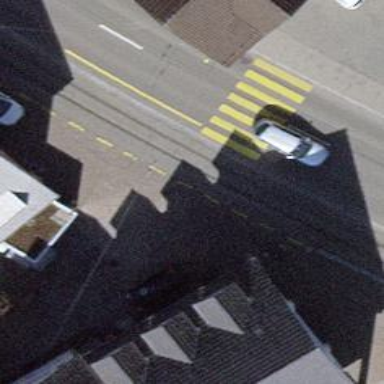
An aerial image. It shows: Uncontrolled footway crossing with markings.